Question: If i do this sql query below I get the single value 26
'''
SELECT Count(*)
FROM [sqlPractice].[dbo].[vcVisitors]
'''
But when i use the below stored procedure it has 2 results - the number I am after and then a return value which is '0'. How do i get the other value and input it into a label?

'''
SET ANSI_NULLS ON
GO
SET QUOTED_IDENTIFIER ON
GO
Create PROCEDURE [dbo].[UP_SEL_Count]
(
@expectedDate as datetime
)
AS
BEGIN
SELECT Count(*)
FROM [sqlPractice].[dbo].[vcVisitors]
Where expectedDate = @expectedDate and cancelled = 0
END
GO
'''
The code i use to inout the number into a label is below - but all it does is show the return value (0) - how do i get the value i want?
'''
int total_visits = Convert.ToInt32(cmd.ExecuteScalar());
lblTotal_vis_today.Text = total_visits.ToString();
'''
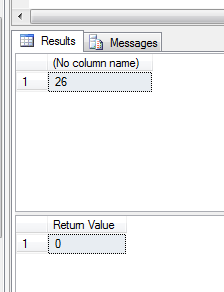
Answer: The date value being sent to @expectedDate wasn't correct so I wasn't getting the values I needed back. All fixed now - thanks for your help!